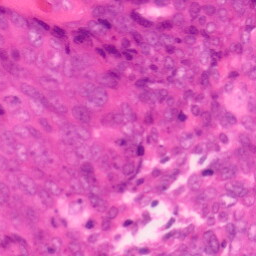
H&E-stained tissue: Colon